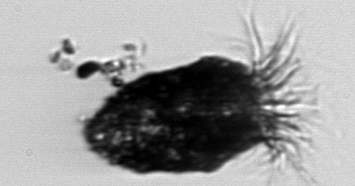
Label: Stenosemella_pacifica